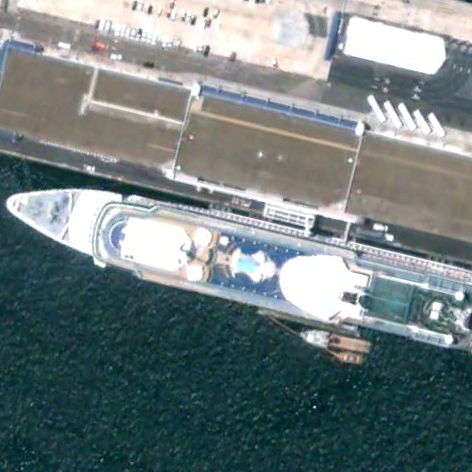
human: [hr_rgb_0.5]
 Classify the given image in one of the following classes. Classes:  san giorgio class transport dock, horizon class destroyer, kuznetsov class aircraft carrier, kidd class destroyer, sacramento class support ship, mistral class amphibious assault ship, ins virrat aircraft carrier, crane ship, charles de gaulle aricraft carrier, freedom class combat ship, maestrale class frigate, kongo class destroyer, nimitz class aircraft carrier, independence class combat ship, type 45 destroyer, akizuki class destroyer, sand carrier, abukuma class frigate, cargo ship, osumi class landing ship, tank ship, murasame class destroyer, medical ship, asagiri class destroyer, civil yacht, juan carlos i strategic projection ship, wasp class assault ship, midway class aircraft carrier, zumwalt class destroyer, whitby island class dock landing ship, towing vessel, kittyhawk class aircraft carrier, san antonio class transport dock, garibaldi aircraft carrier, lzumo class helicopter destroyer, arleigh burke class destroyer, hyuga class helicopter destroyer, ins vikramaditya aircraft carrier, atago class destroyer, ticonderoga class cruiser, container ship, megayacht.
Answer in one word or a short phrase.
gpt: Megayacht